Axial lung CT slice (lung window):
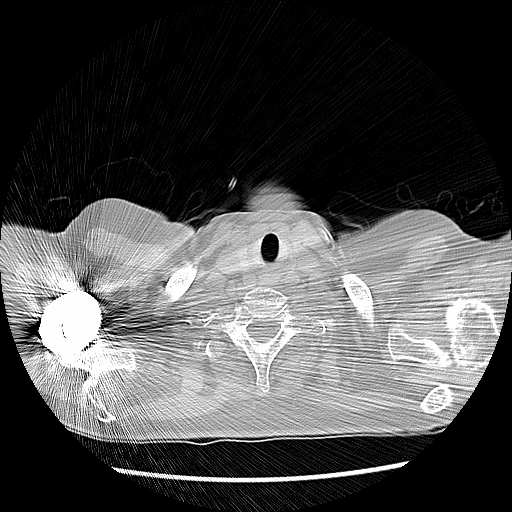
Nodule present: no